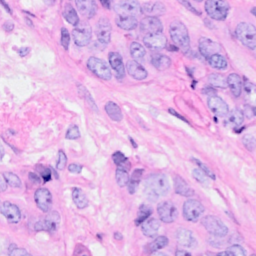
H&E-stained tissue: Breast